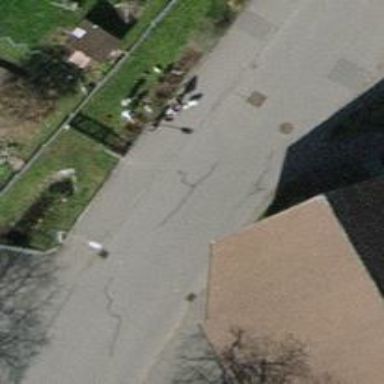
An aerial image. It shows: Residential road with asphalt surface. Sidewalk is present on the left side.